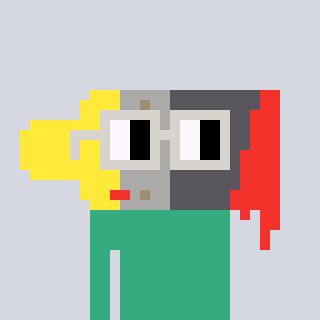
a pixel art character with square light gray glasses, a paintbrush-shaped head and a teal-colored body on a cool background